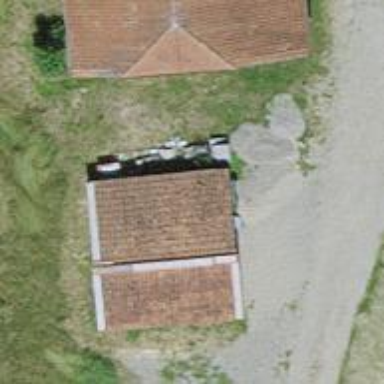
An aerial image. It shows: Farm auxiliary building.